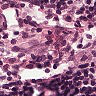
Metastatic tissue present: no